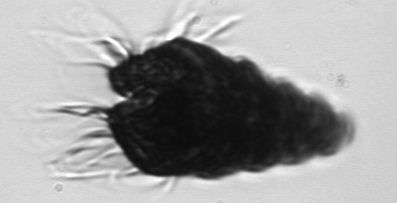
Label: Laboea_strobila